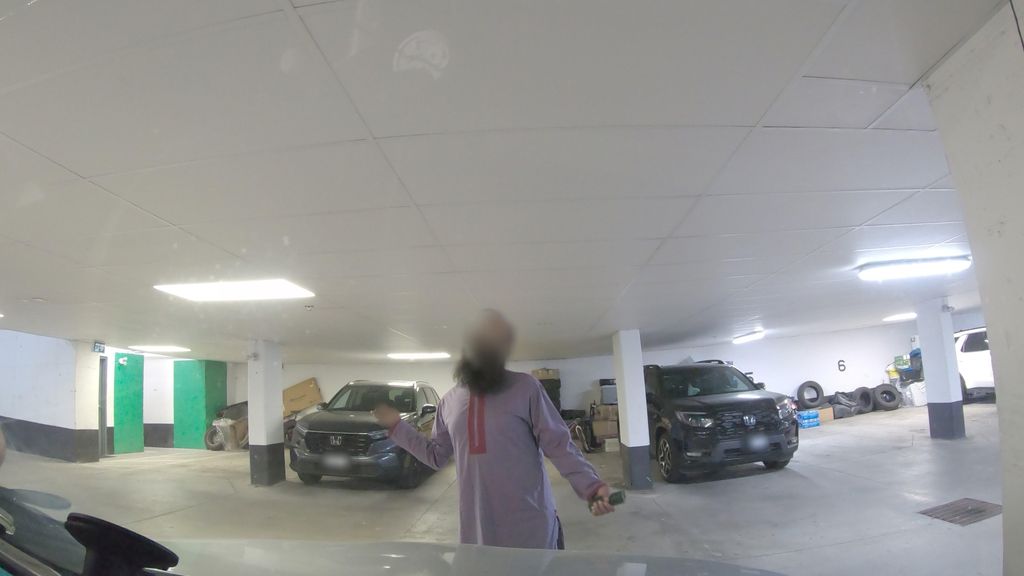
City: toronto